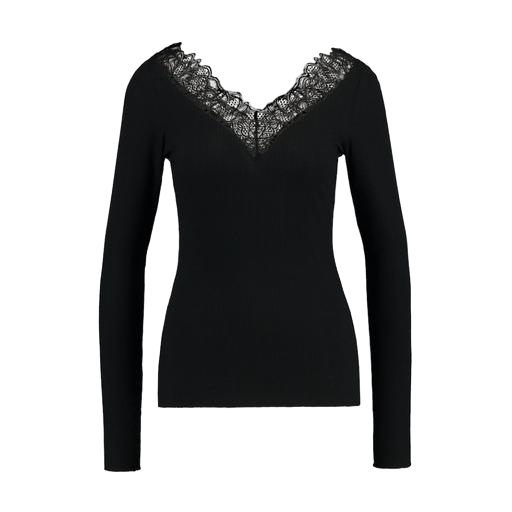
black v-neck top only macy, black long sleeve eyelash lace top, black long-sleeved lace top, white background